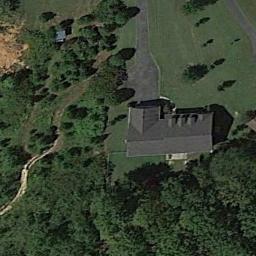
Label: sparse_residential